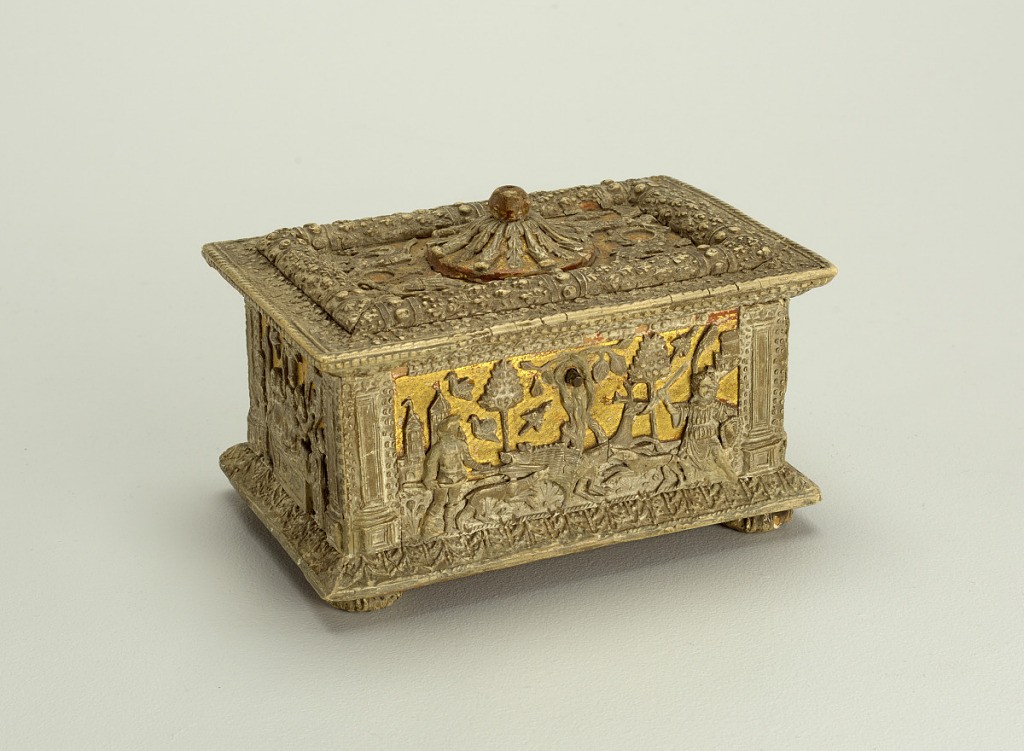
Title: Casket
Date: ca. 1500
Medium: Wood, pastiglia decoration, gilding, metal
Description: A gilt wood and metal casket depicting a scene. Oblong box with projecting base and cover, four flattened ball feet, and rosette and round knob-sides and cover gilt and punch-marked.  Moulded and carved reliefs representing on front the Calydonian Boar Hunt; on back, the Judgment of Paris; on sides, the Baptism of the Samarians by Philip and Judith.  On cover, two pairs of winged genii holding wreaths.  Pilasters on corners, acanthus moulding on base and lower part of cover.  Moulding with oak leaves on cover, which is hinged to body with simple eyelet hinges.  Part of snap lock on front--corresponding part on cover missing.